Question: I create two C# Classes Contacts and Customers based on SQL diagram (see the image)
just I want see if I am doing it right and I need some advice ? down database diagram and Classes Customer and Contacts

'''
Customer Class
public class Customer
{
public int CustomerID { get; set; }
public string Title { get; set; }
public string FirstName { get; set; }
public string LastName { get; set; }
public string Postion { get; set; }
public Char Gender { get; set; }
public DateTime BecomeCustomer { get; set; }
public DateTime ModifiedDate { get; set; }
public Customer() { }
public static bool AddNewCustomer_Contact(Customer cust,Contacts cont)
{
try
{
// get a configured DbCommand object
DbCommand comm = GenericDataAccess.CreateCommand();
//Set the store Proc name
comm.CommandText = "AddNewCustomer_Contact";
//create new parameter @Title
DbParameter param = comm.CreateParameter();
param = comm.CreateParameter();
param.ParameterName = "@Title";
param.Value = cust.Title;
param.DbType = DbType.StringFixedLength;
comm.Parameters.Add(param);
//create new parameter @FirstName
param = comm.CreateParameter();
param.ParameterName = "@FirstName ";
param.Value = cust.FirstName;
param.DbType = DbType.StringFixedLength;
comm.Parameters.Add(param);
//create new parameter @LastName
param = comm.CreateParameter();
param.ParameterName = "@LastName";
param.Value = cust.LastName;
param.DbType = DbType.StringFixedLength;
comm.Parameters.Add(param);
//create new parameter @Postion
param = comm.CreateParameter();
param.ParameterName = "@Postion ";
param.Value = cust.Postion;
param.DbType = DbType.StringFixedLength;
comm.Parameters.Add(param);
//create new parameter @BecomeCustomer
param = comm.CreateParameter();
param.ParameterName = "@BecomeCustomer";
param.Value = DateTime.Now;
param.DbType = DbType.DateTime;
comm.Parameters.Add(param);
//create new parameter @Gender
param = comm.CreateParameter();
param.ParameterName = "@Gender";
param.Value = cust.Gender;
param.DbType = DbType.String;
comm.Parameters.Add(param);
//create new parameter @ModifiedDate
param = comm.CreateParameter();
param.ParameterName = "@ModifiedDate";
param.Value = DateTime.Now;
param.DbType = DbType.StringFixedLength;
comm.Parameters.Add(param);
//create new parameter @LabelContactTypeID
param = comm.CreateParameter();
param.ParameterName = "@LabelContactTypeID";
param.Value = cont.LabelContactTypeID;
param.DbType = DbType.StringFixedLength;
comm.Parameters.Add(param);
//create new parameter @ContactDetails
param = comm.CreateParameter();
param.ParameterName = "@ContactDetails";
param.Value = cont.ContactDetail;
param.DbType = DbType.StringFixedLength;
comm.Parameters.Add(param);
//create new parameter @Status
param = comm.CreateParameter();
param.ParameterName = "@Status";
param.Value = cont.Status;
param.DbType = DbType.StringFixedLength;
comm.Parameters.Add(param);
//create new parameter @Notes
param = comm.CreateParameter();
param.ParameterName = "@Notes";
param.Value = cont.Notes;
param.DbType = DbType.StringFixedLength;
comm.Parameters.Add(param);
return (GenericDataAccess.ExecuteNonQuery(comm) != -1);
}
catch
{
return false;
}
}
}
Contact Class
public class Contacts
{
public int ContactsID { get; set; }
public int CustomerID { get;set; }
public string ContactDetail { get; set; }
public bool Status { get; set; }
public int LabelContactTypeID { get; set; }
public string Notes { get; set; }
}
'''
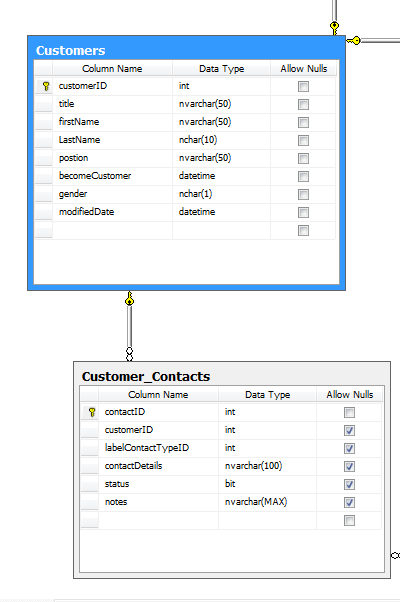
Answer: While designing a class, the first step would be to identify what classes are needed and what are their attributes/responsibilities. From what I understand, the only high level class that you want to represent is a Customer. By Customer being your high level class, I mean that some attributes of Customer can be constituted by other objects (like Name, Contacts, etc.).
In addition, some fields like Id are not of any significance outside the database (I assume that the Id in this case is the primary key of your Customer table). If you are bent on basing your class model on the database design (normalized one), then I would suggest that you 'unnormalize' your design before proceeding on with the class model. The optimization offered by normalization is only within the scope of a relationship model and usually should not extend to a class which is an in memory representation.
Furthermore, as suggested by @Yatrix, it would be better to abstract the data access layer from the actual data model.
Here are some suggestions,
'''
public class Customer
{
// public int CustomerID { get; set; } // Database specific primary key
public string Title { get; set; }
public string FirstName { get; set; } // Is the setter required to be publicly exposed?
// Or can it be private to the class?
public string LastName { get; set; } // FirstName and LastName can be part of a nested class
// Name, so that the access is more natural...
// Customer.Name.FirstName
public string Postion { get; set; }
public Char Gender { get; set; } // Can be an enumeration
public DateTime BecomeCustomer { get; set; }
public DateTime ModifiedDate { get; set; }
public IList<Contact> Contacts { get; private set; } // The getter can be private and you can
// expose only some methods like
// Customer.GetContactOfType(type)
public bool AddContact(Contact contact)
{
// ...
}
public bool RemoveContact(Contact contact)
{
// ...
}
}
public class Contact
{
public string ContactDetail { get; set; } // Can be named as Detail or something more specific
public bool Status { get; set; } // Can be enumeration
public ContactType Type { get; set; } // ContactType is an enumeration
public string Notes { get; set; }
}
'''